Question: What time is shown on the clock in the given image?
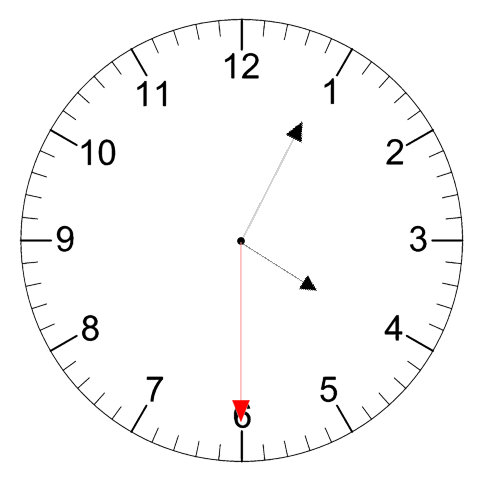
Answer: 04:04:30